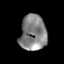
Tissue: prostate
Cell type: Epithelial cells
Senescence score: 0.3292
Nuclear area (px): 924
Mean DAPI intensity: 131.608